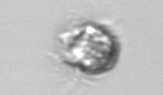
Label: Ciliophora